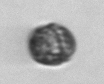
Label: Dinophyceae